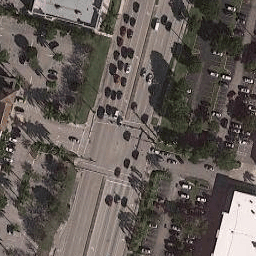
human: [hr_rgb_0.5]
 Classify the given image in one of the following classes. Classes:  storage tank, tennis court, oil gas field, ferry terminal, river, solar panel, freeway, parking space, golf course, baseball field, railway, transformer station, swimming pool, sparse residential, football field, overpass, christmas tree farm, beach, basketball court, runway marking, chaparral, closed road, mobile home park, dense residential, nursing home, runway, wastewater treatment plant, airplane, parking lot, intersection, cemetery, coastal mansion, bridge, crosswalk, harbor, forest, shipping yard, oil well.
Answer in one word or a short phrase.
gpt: intersection